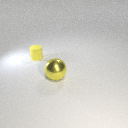
small yellow rubber cylinder to the left of large yellow metal sphere